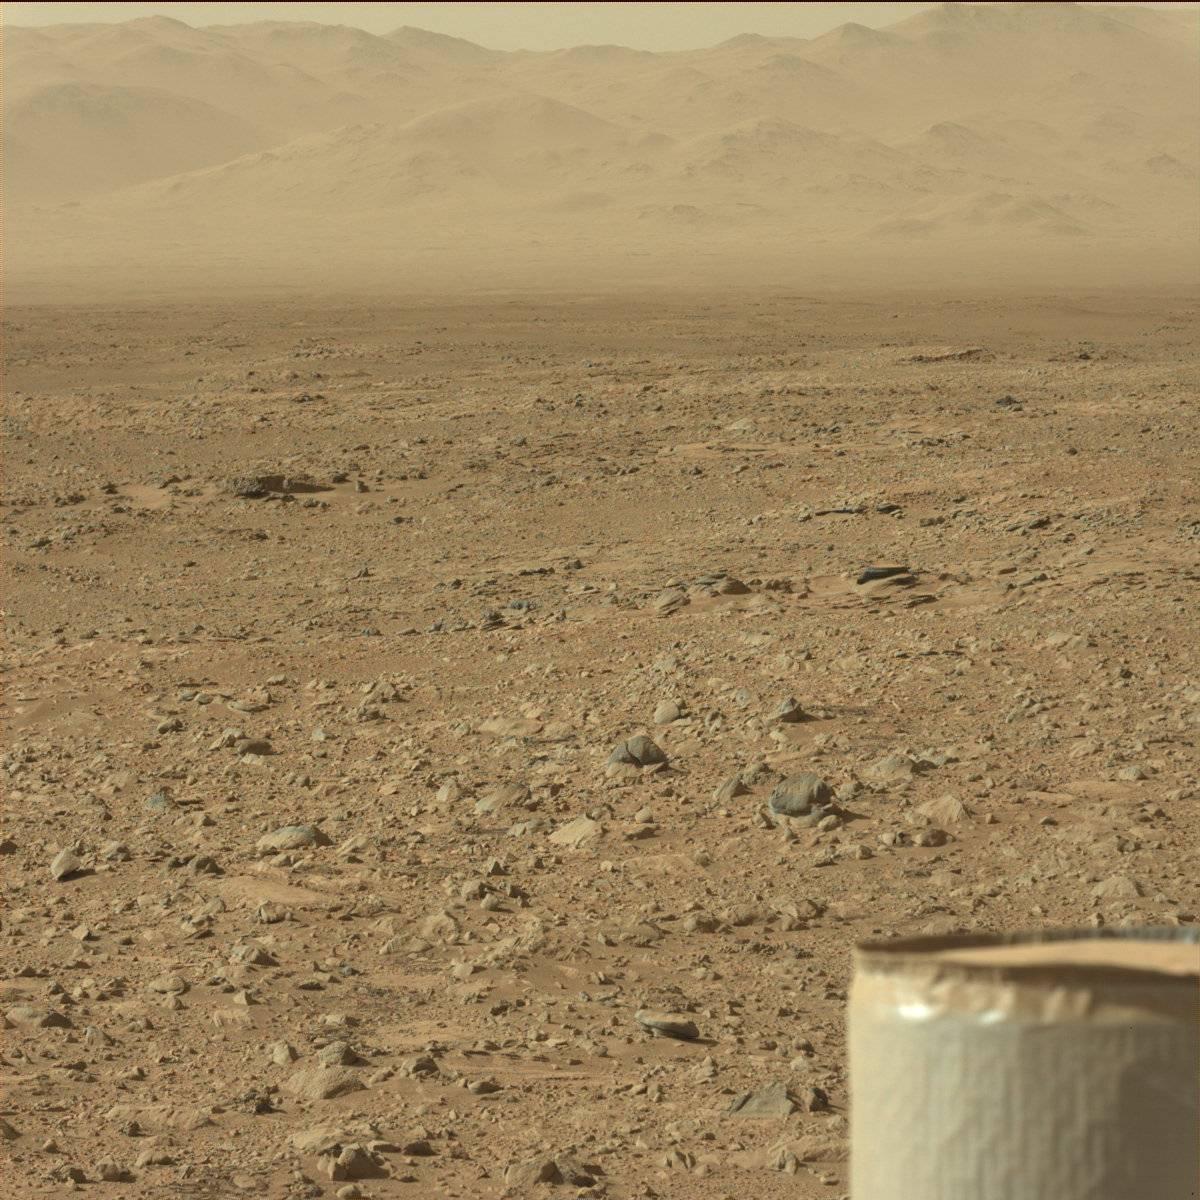
Terrain classes present: Bedrock, Ridge, Rover, Sand / Soil, Sky